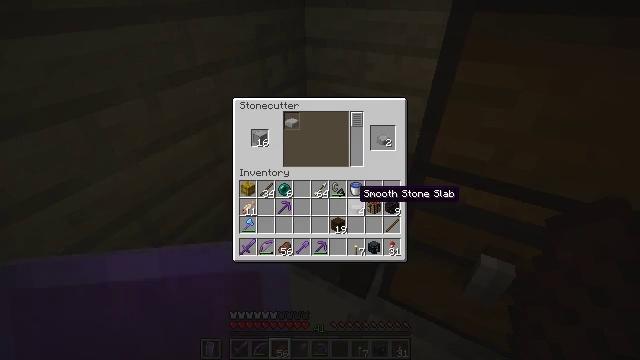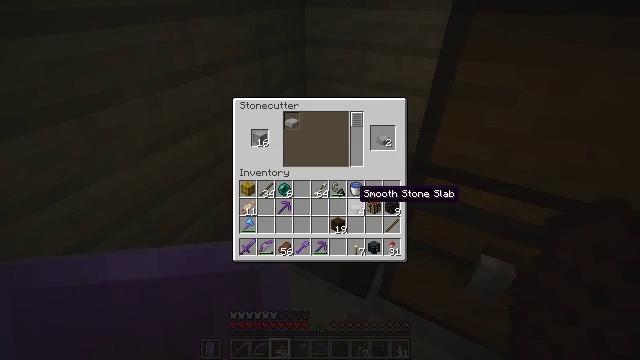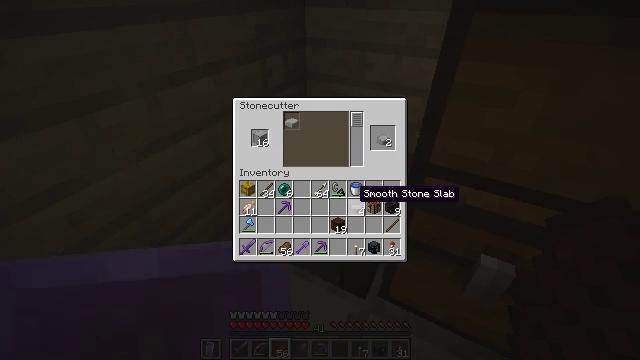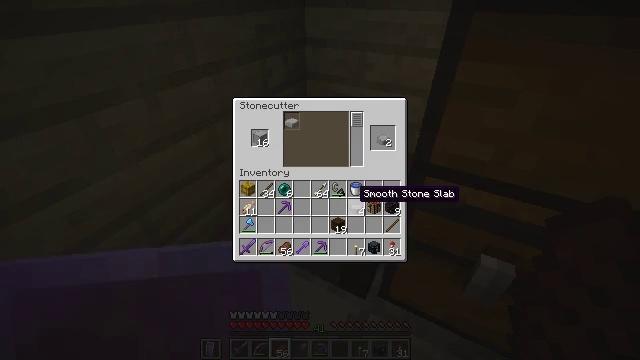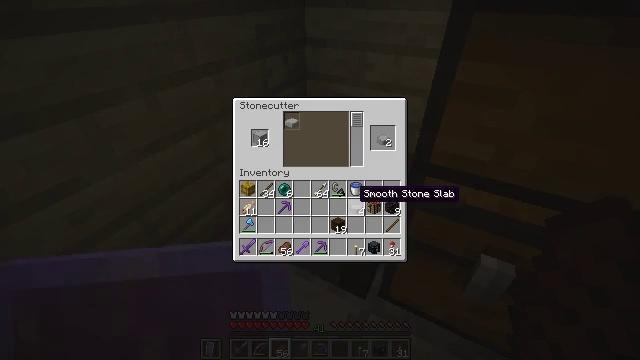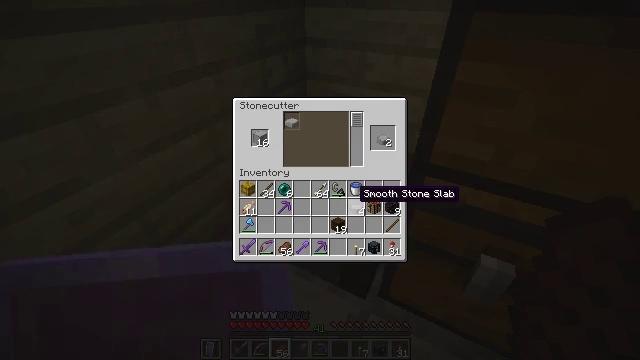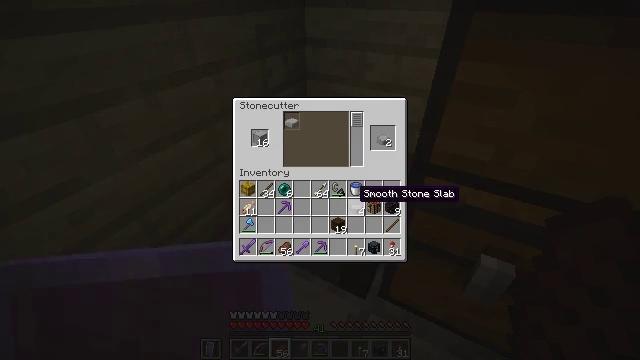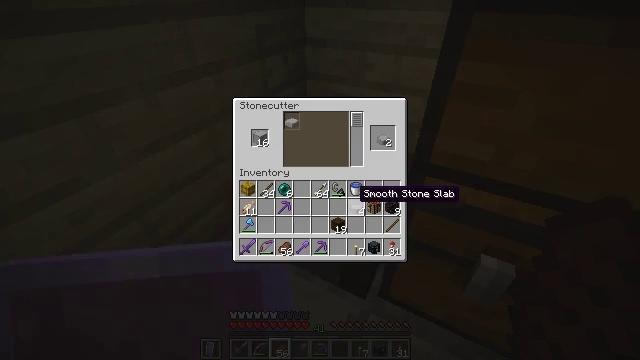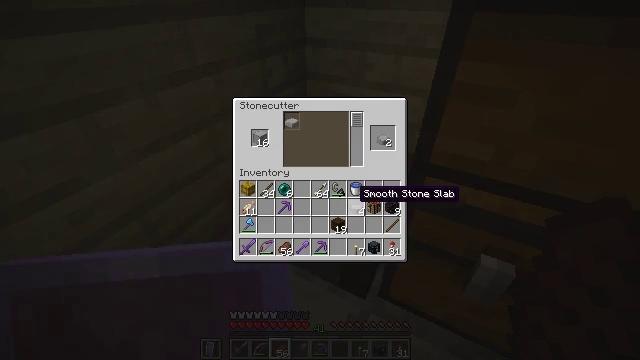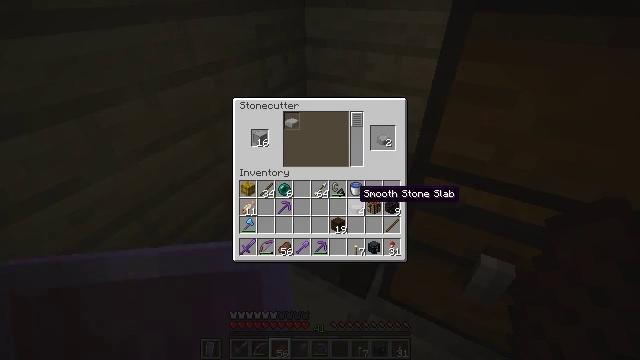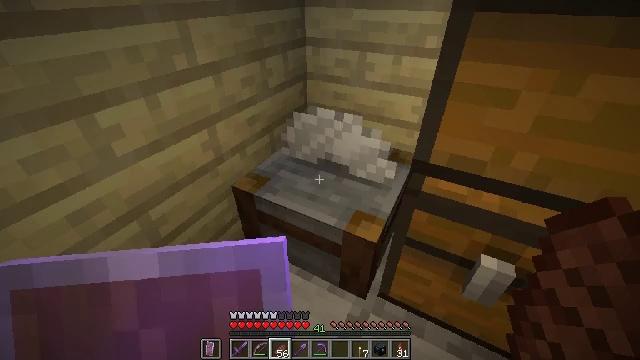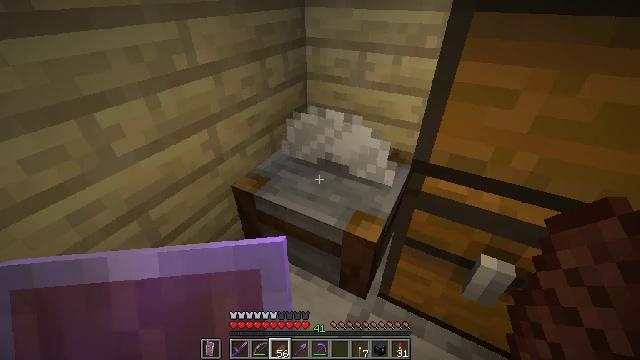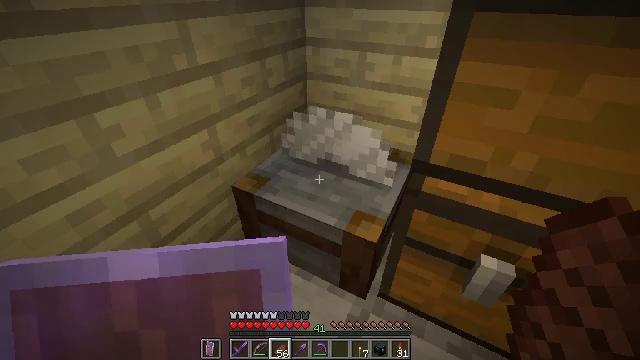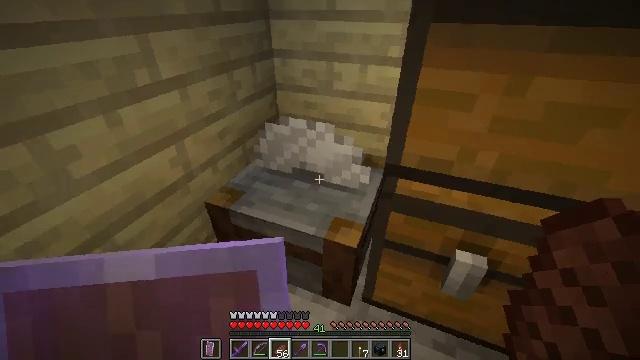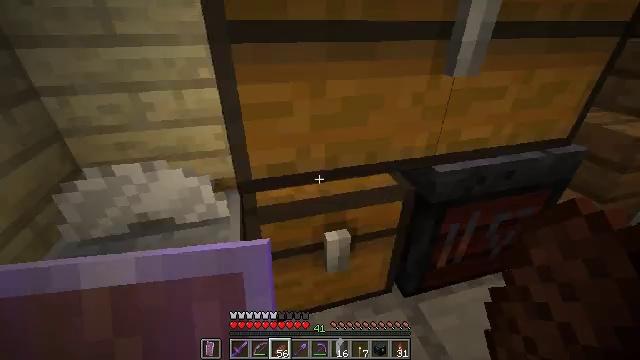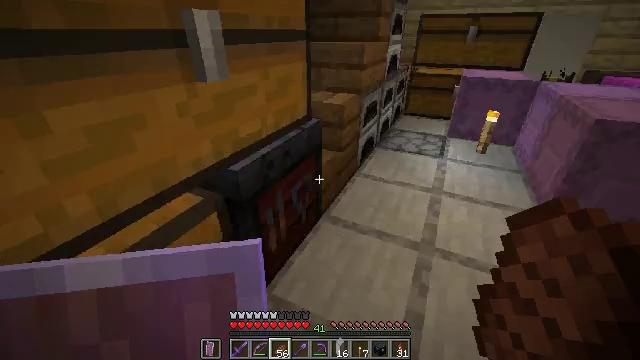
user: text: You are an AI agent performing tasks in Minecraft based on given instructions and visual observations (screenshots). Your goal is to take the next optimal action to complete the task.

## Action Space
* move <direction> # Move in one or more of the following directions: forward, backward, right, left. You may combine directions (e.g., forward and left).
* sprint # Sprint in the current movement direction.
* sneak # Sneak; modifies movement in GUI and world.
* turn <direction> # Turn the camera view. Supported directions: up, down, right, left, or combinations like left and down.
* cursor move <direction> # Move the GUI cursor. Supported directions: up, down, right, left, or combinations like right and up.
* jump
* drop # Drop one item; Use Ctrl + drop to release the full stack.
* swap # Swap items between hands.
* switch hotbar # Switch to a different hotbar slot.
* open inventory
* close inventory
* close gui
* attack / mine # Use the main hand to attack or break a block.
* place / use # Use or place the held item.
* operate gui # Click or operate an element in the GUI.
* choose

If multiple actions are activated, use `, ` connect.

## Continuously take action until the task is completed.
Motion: motion action
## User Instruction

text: Take bamboo and string to craft scaffolding.
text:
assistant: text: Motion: no_op
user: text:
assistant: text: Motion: no_op
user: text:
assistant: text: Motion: no_op
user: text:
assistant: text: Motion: no_op
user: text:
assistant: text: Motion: no_op
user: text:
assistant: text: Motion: no_op
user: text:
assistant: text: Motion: no_op
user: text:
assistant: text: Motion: no_op
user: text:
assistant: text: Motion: no_op
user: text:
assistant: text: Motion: no_op
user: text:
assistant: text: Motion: no_op
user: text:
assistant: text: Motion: no_op
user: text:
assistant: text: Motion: turn right and up
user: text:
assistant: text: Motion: turn right and up
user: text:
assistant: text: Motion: turn right and up
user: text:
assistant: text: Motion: turn right and up
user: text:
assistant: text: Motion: turn right and up
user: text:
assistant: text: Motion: turn right and up
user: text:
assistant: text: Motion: turn right
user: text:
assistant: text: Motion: move forward, turn right and up
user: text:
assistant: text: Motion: move forward
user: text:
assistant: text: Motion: move forward
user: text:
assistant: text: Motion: move forward
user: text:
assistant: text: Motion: move forward
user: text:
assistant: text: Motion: move forward, turn right
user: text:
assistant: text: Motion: move forward, turn right and down
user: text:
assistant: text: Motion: move forward, turn right and down
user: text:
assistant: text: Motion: move forward, turn right and down
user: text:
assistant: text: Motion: move forward, turn right
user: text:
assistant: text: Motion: move forward, turn right